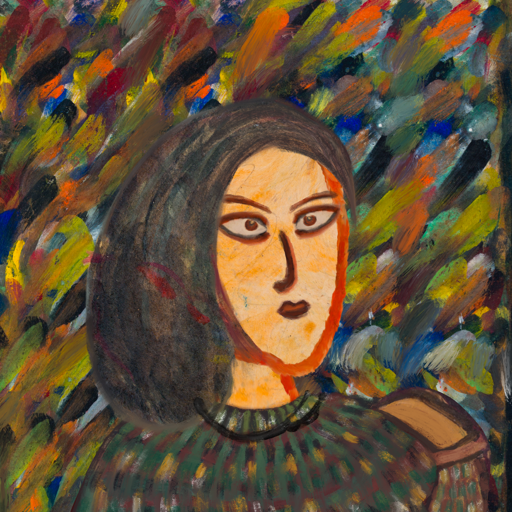
Background: An_Impression, Head And Neck Side: Experience, Face Side: Roy_Bahadur, Bust: After_Raid, Hair Side: Gypsy_Mother, Head Accessory: Blank, Second Necklace: Blank, Necklace: Orphan, Baby: Blank